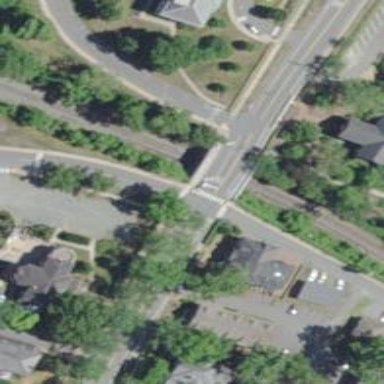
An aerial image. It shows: Railway crossing.